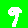
Digit: 9